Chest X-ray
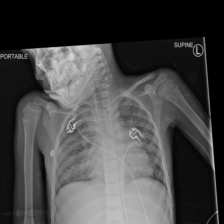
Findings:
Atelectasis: negative
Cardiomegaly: negative
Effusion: negative
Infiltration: negative
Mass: negative
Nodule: negative
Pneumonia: negative
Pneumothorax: negative
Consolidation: negative
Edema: negative
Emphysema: negative
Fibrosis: negative
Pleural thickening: negative
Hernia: negative